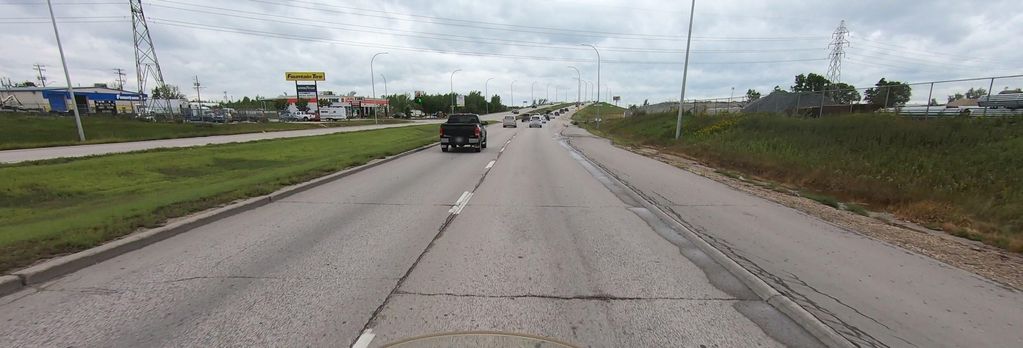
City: winnipeg